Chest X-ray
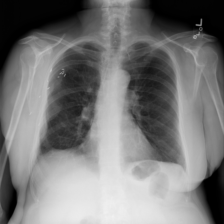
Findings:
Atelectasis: negative
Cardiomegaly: negative
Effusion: negative
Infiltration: negative
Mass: negative
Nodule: negative
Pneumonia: negative
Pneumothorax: negative
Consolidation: negative
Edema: negative
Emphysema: negative
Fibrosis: negative
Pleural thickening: negative
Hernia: negative